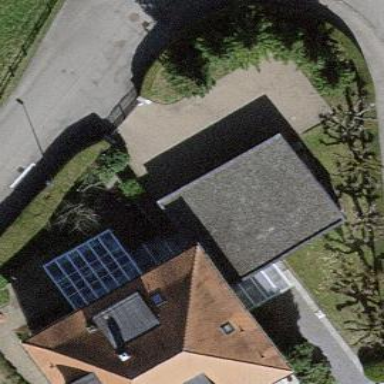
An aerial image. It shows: Group of garages.